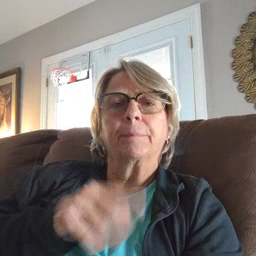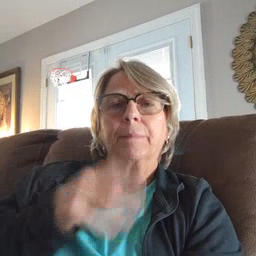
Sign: up